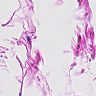
Metastatic tissue present: no